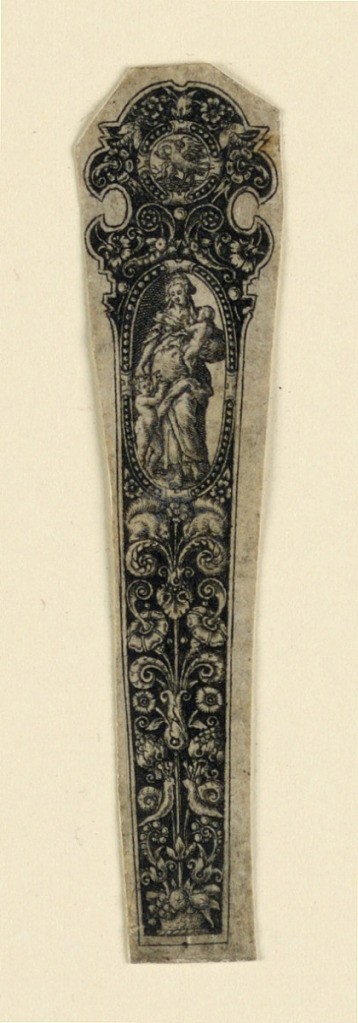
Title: Design for a Knife Handle Showing Charity
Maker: Willem du Tielt, Flemish, active 1610 – 1653
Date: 1600–1625
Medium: Engraving and etching on off-white laid paper
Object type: Print
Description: Charity is shown in an ovoid, with two children; a pelican feeding her young is in the medallion at top. Ornament in the candelabra scheme rises from a flower basket at the bottom.